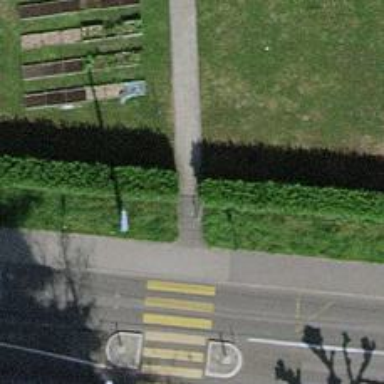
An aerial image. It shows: Entrance with barrier.